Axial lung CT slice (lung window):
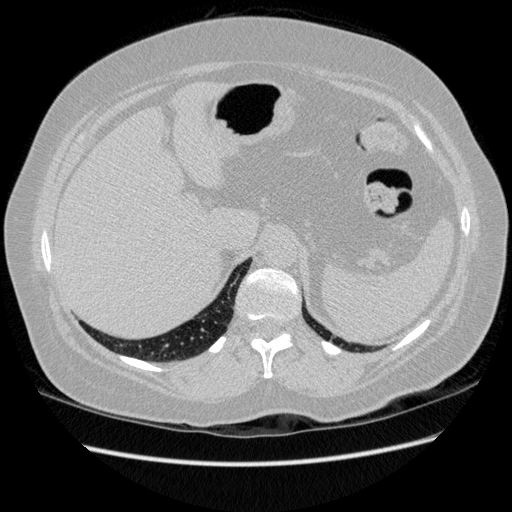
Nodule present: no